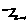
Label: zigzag